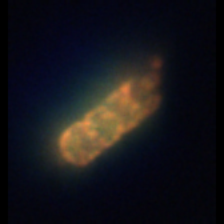
Taxon: Lauderia_Hemiaulus
Group: Diatoms